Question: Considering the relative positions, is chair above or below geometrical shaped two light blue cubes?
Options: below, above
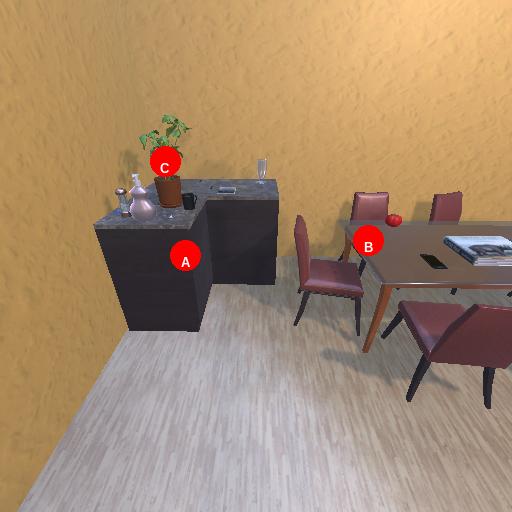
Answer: below